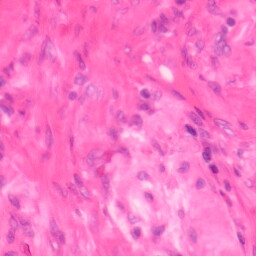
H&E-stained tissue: Colon